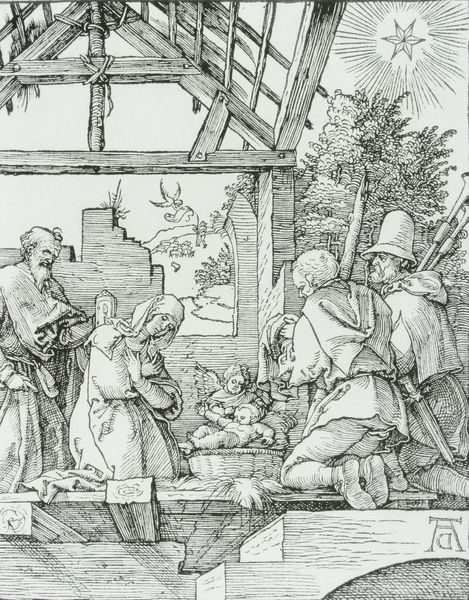
Titel: Kleine Passion - Die Geburt Christi
Künstler: Albrecht Dürer
Standort: viele Standorte
Institution: Seriendruck
Schlagwörter: baum, berg, dunkel, flügel, hand, himmel, mann, schatten, umhang, vogel, weiß, wolken, bäume, frauen, menschen, fenster, frau, grau, hell, holz, hut, hüte, licht, männer, nacht, schwarz, stroh, stützen, zeichen, zeichnung, blick, dach, gürtel, haus, schleier, tuch, alt, bart, arme, kleidung, mensch, stein, taube, vollbart, hände, instrument, signatur, brücke, busch, hütte, boden, gewand, mantel, decke, eltern, innen, kind, mutter, vater, musik, rechts, bauern, kinder, stock, engel, engelchen, putte, holzschnitt, liebe, liegen, ansicht, bogen, perspektive, schuhe, stab, heu, giebel, mauer, grafik, graphik, latten, baby, treppe, treppen, kopftuch, inschrift, korb, balken, stufe, stufen, kordel, nägel, grass, striche, bauer, tor, leuchten, oben, unten, reste, ruine, gerüst, offen, scheune, glaube, kreuz, religion, stern, strahlen, seil, druck, schnitt, druckgrafik, schraffur, radierung, stich, schwert, knien, holzdruck, bleistift, dachstuhl, helm, beten, gebet, halbglatze, ranke, gemäuer, maserung, werkzeug, stäbe, eiss, schwarzw, nimbus, jäger, eck, christus, jesus, dolch, knieend, knieen, stall, fachwerk, sparren, mönche, ständer, dürer, anbeten, dudelsack, posaune, maria, kupferstich, anbetung, bau, jesu, mutter gottes, hirten, schäfer, dachboden, josef, joseph, michael, kapuze, geburt, krippe, gebälk, pfetten, weihnachten, von, rähm, spruchband, mariä, ange, weisen, albrecht, albrecht dürer, schraffierungen, geschenke, mönchskutte, tube, gabriel, überreste, niederknien, gaben, schwalbe, komet, sternschnuppe, kapuzen, christuskind, empfängnis, bethlehem, betlehem, tall, sohlen, kaltnadelradierung, richtfest, findelkind, anbetungd, dachgerüst, devotion, drei heilige könige, durchflutet, jreusalem, mauerr, ruines, sackpfeife, stern zu bethlehem, sternanis, stufel, trümmerhaufen, vollvart